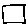
Label: square